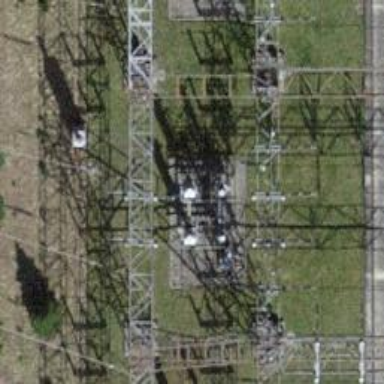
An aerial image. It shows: Power line in the image.